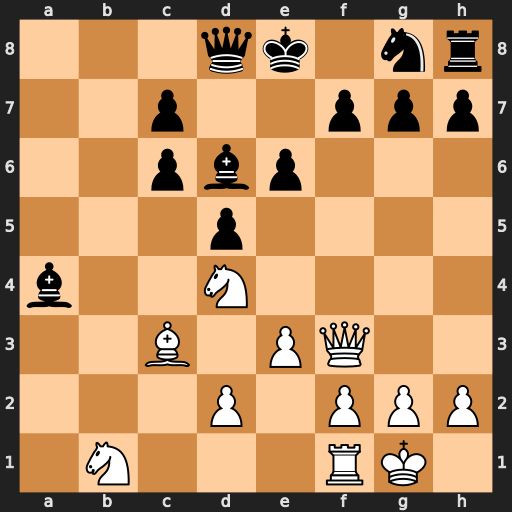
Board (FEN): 3qk1nr/2p2ppp/2pbp3/3p4/b2N4/2B1PQ2/3P1PPP/1N3RK1
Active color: w
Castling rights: k
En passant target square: -
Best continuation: Nxe6 fxe6 Bxg7 Ne7 Bxh8